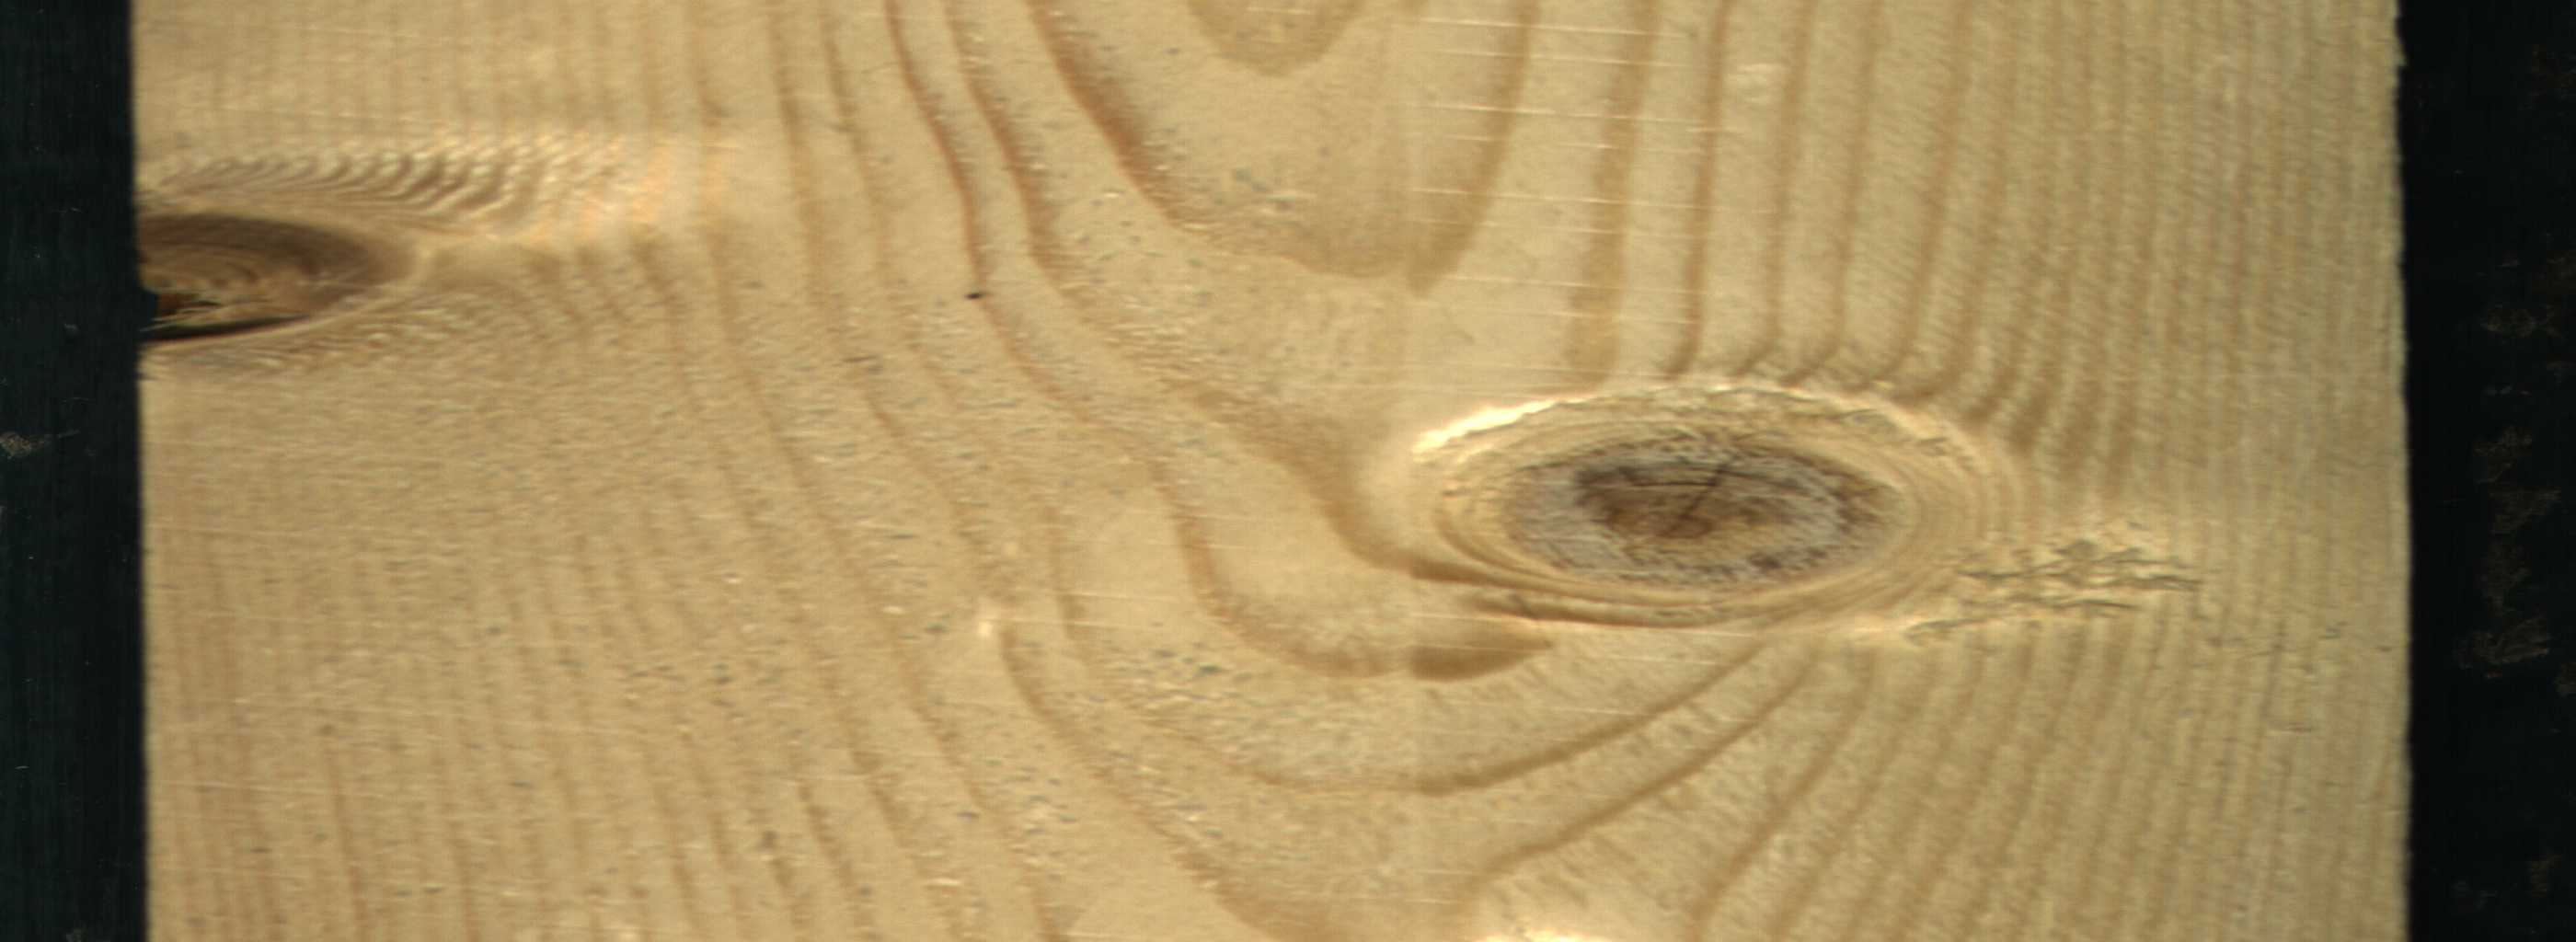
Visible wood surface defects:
Dead_Knot
Live_Knot